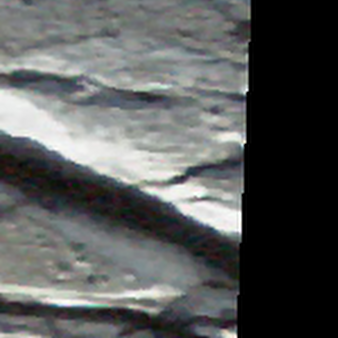
Label: other